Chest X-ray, PA view. Patient: 53 years old, sex M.
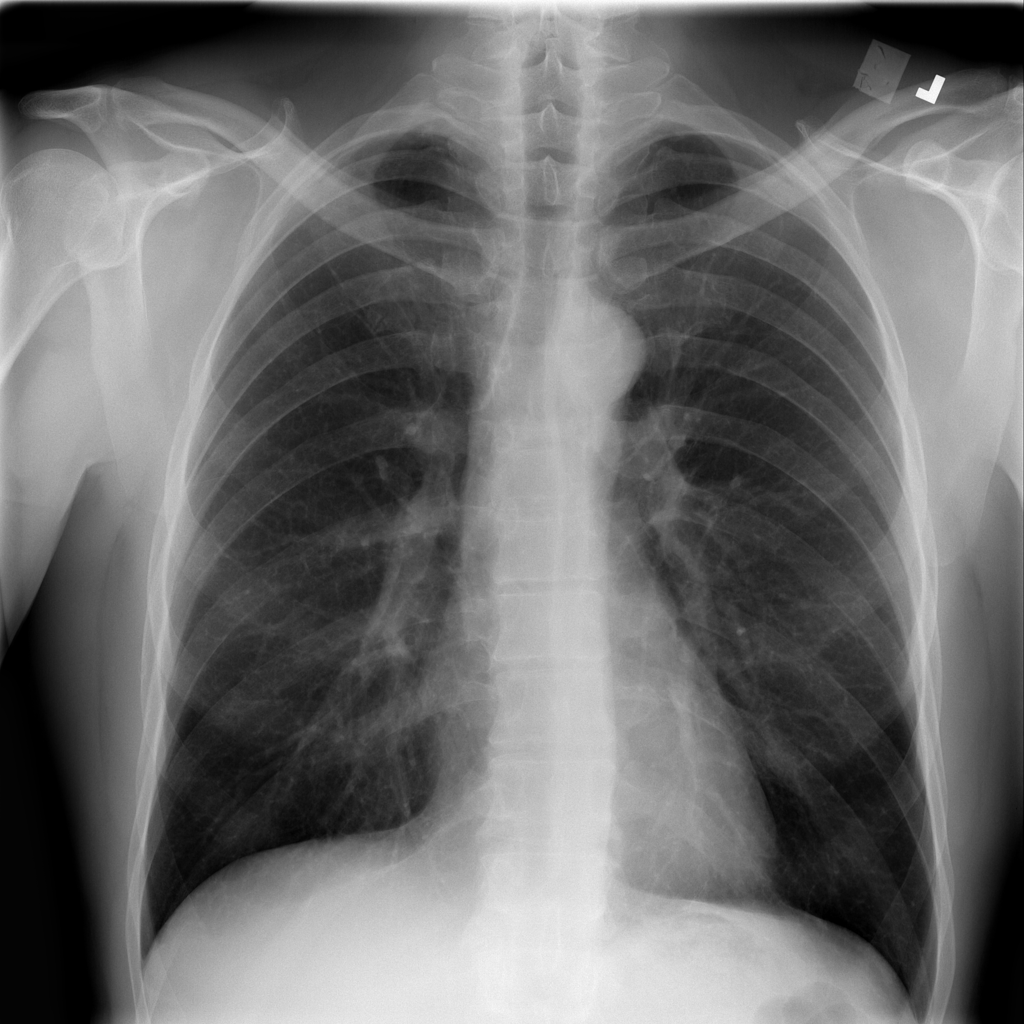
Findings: No Finding